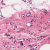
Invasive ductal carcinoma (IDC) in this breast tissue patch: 0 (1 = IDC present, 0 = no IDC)